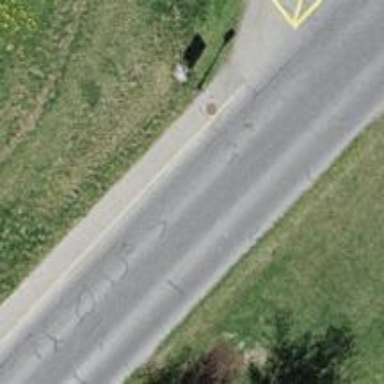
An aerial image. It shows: Tertiary road with asphalt surface.